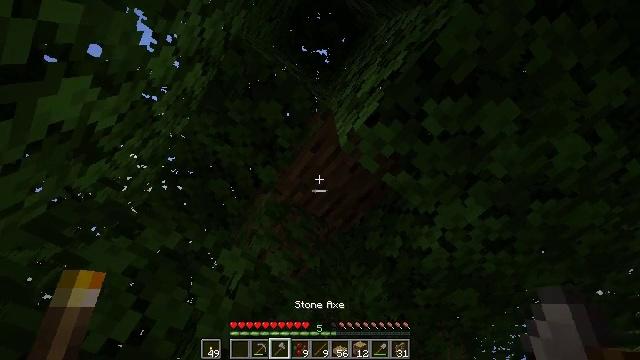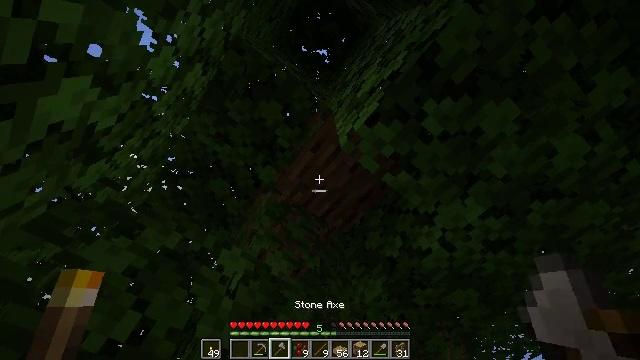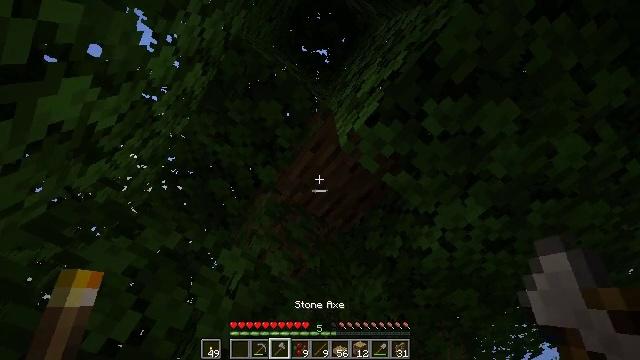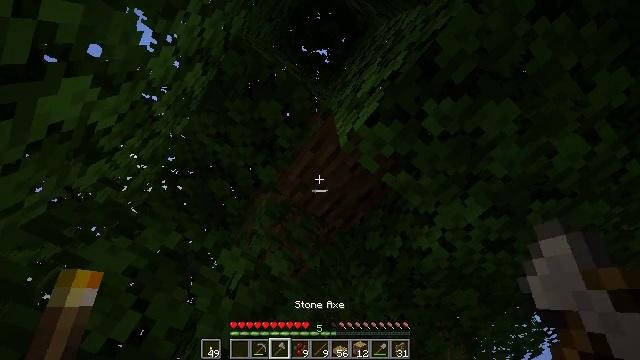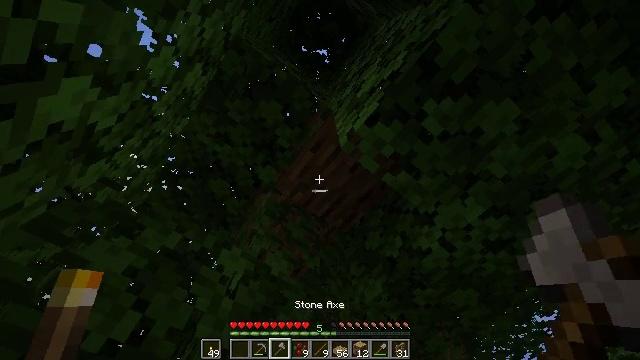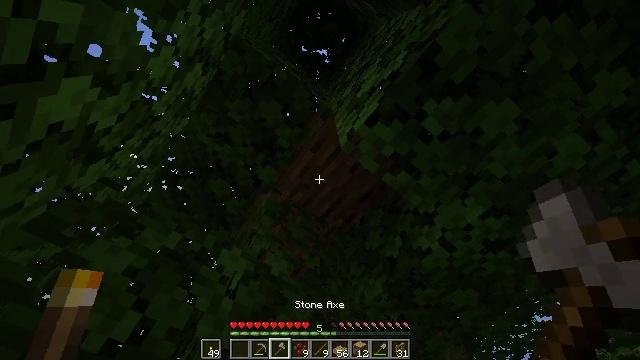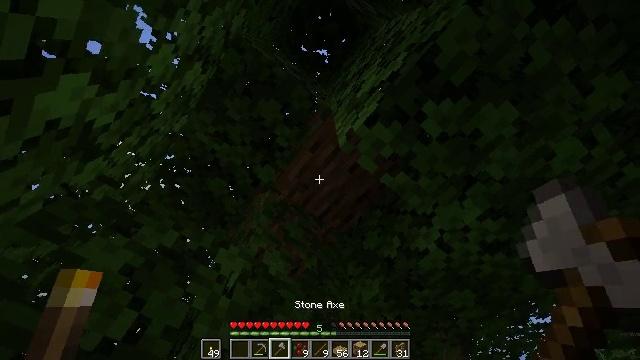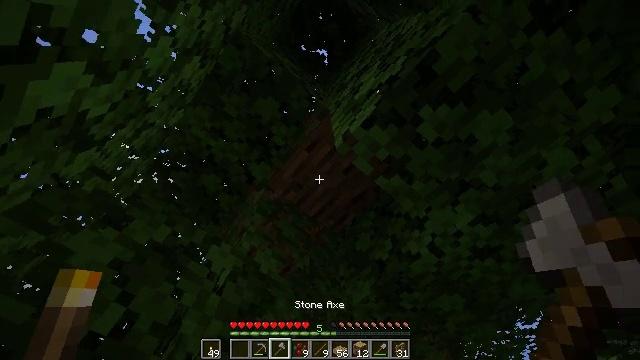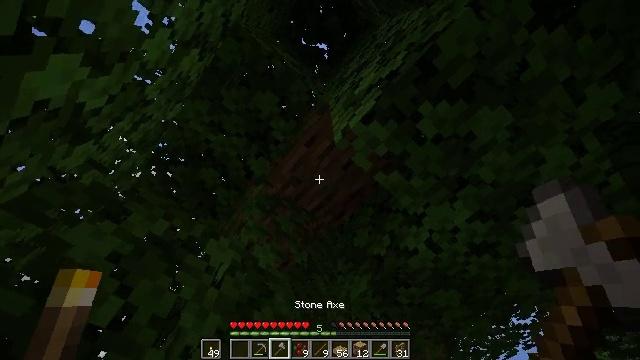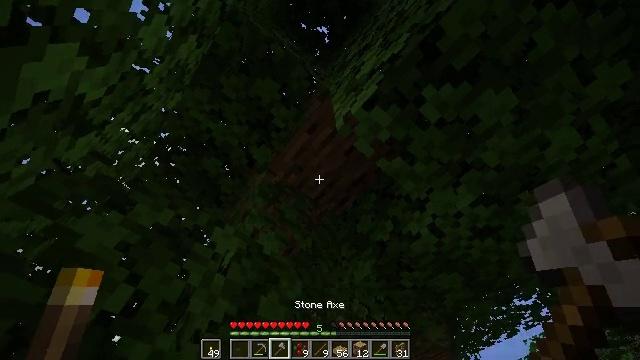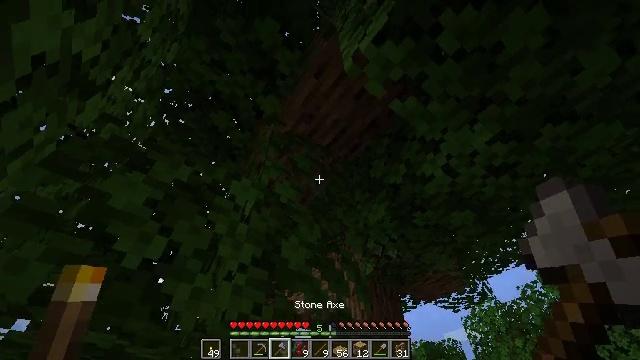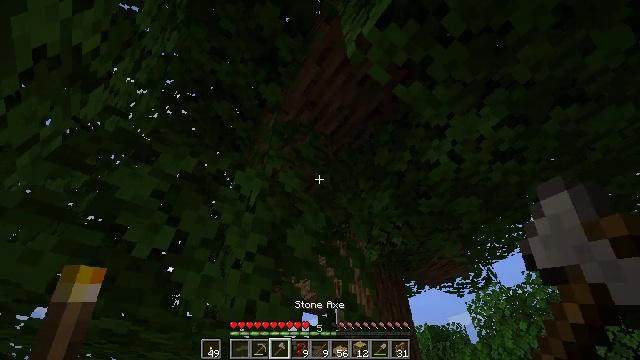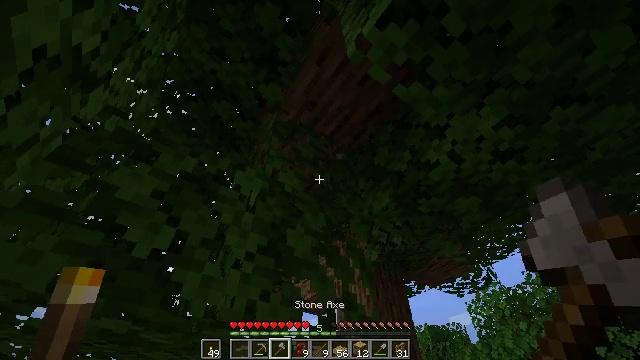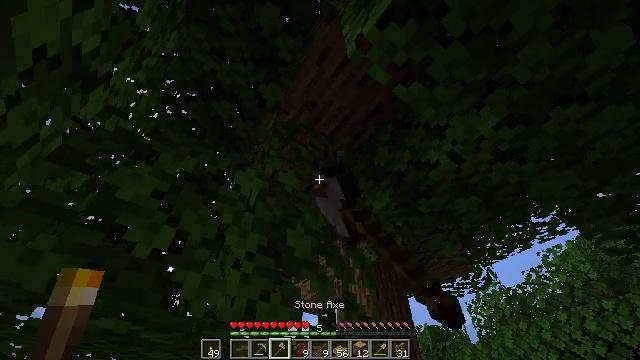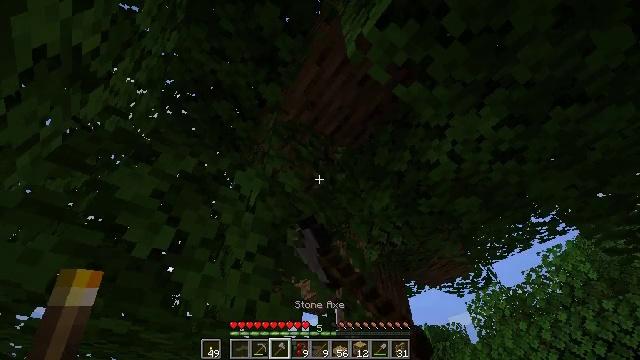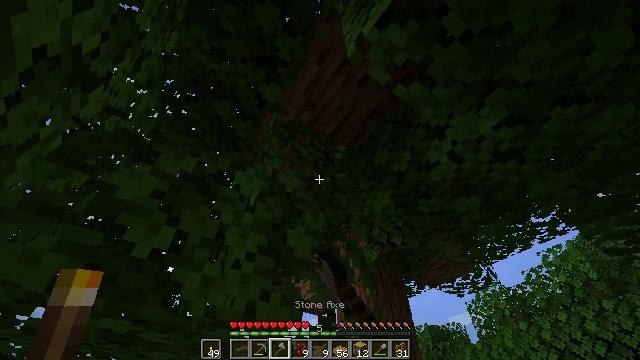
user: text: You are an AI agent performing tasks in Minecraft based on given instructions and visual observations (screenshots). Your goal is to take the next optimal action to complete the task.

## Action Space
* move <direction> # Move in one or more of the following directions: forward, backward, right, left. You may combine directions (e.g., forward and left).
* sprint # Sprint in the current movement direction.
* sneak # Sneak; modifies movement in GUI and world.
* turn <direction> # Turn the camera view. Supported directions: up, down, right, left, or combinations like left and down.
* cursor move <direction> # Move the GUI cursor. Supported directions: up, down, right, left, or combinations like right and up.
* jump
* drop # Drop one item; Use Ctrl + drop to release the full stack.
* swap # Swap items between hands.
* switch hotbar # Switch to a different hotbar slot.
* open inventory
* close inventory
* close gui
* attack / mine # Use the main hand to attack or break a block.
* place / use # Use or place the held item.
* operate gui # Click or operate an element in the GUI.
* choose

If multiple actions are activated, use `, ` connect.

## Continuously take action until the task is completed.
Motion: motion action
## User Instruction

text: Gather oak leaves by attacking.
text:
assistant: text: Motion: attack / mine
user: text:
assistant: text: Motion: attack / mine
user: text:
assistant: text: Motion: attack / mine
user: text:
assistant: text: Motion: attack / mine
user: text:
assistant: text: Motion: attack / mine
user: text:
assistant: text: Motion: attack / mine
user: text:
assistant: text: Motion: turn right, attack / mine
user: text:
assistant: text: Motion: turn down
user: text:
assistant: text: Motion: turn left and down
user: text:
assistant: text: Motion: turn left and down
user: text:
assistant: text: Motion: turn left and down
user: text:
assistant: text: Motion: attack / mine
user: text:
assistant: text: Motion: attack / mine
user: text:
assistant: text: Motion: attack / mine
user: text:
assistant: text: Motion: attack / mine
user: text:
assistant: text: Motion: attack / mine
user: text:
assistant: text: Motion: turn left, attack / mine
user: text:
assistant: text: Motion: turn left, attack / mine
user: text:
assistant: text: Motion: attack / mine
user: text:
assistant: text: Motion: attack / mine
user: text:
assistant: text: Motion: attack / mine
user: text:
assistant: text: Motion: attack / mine